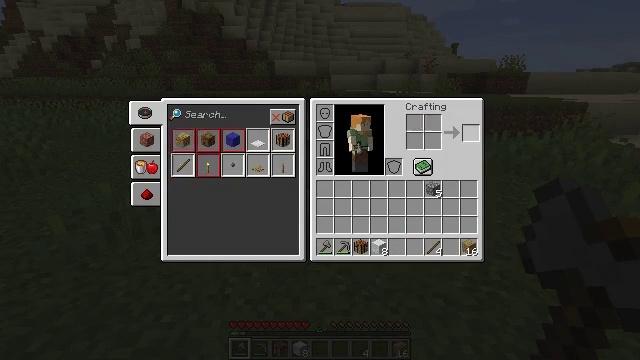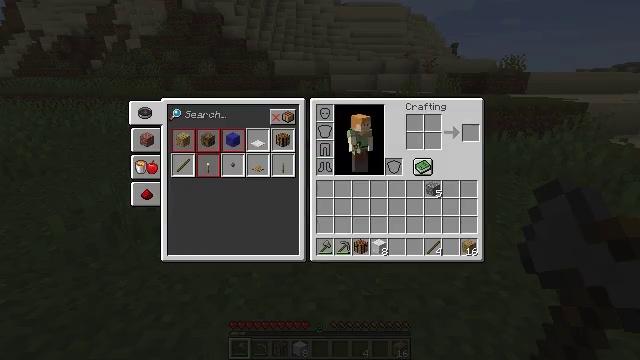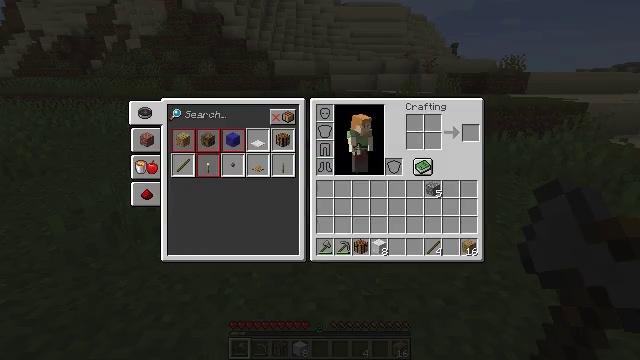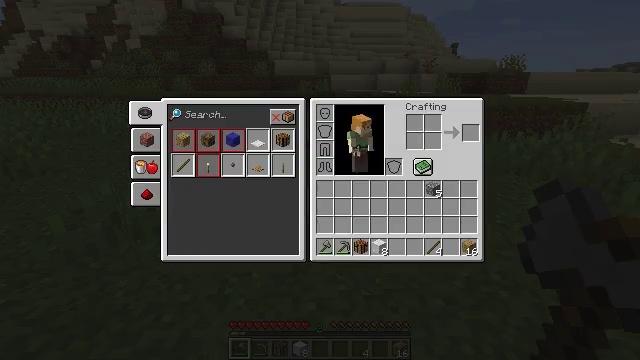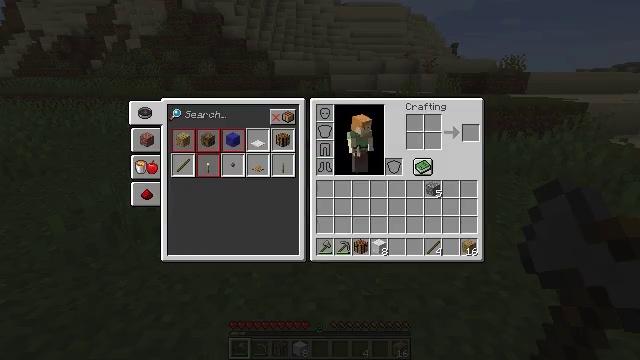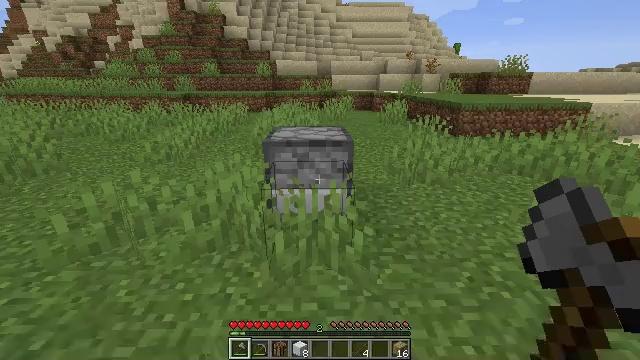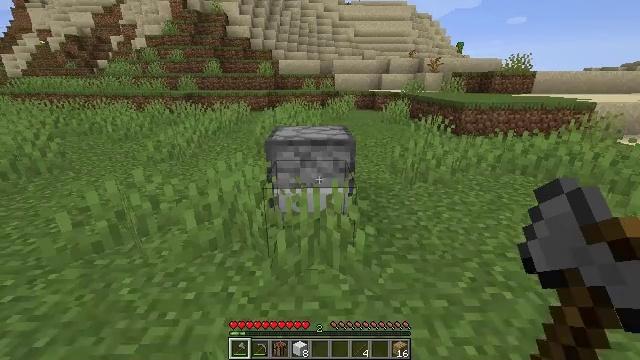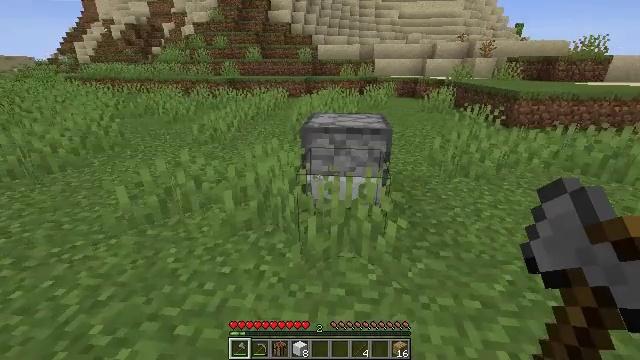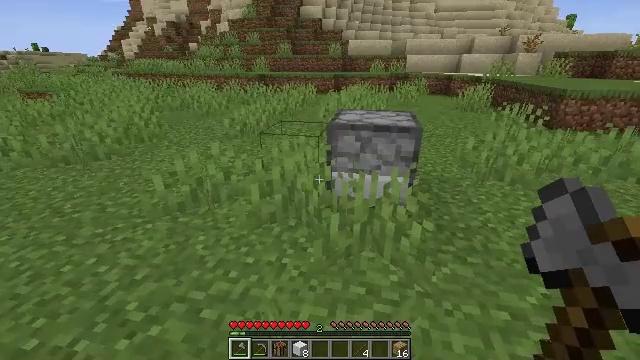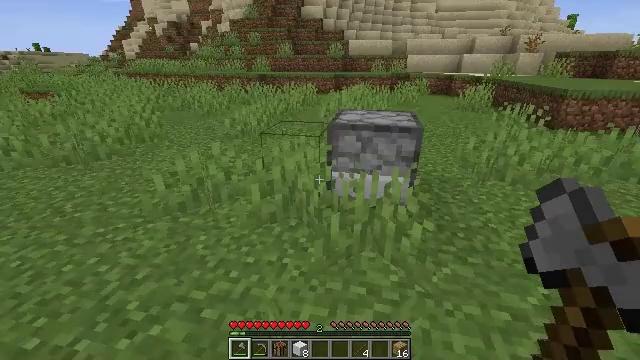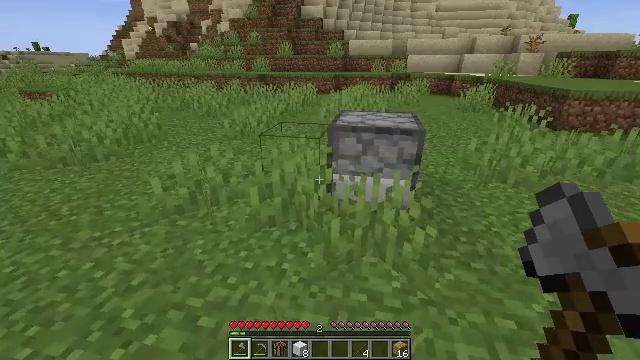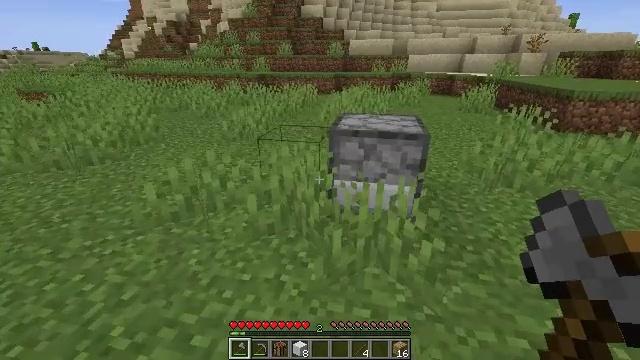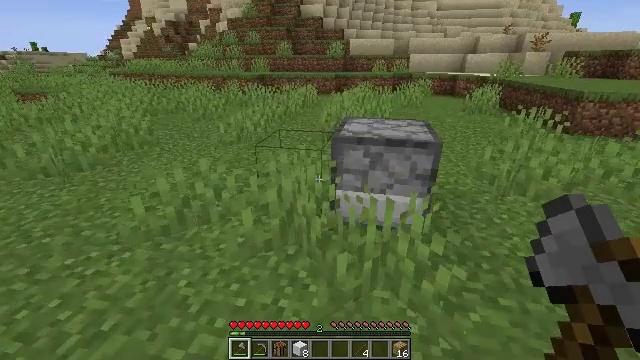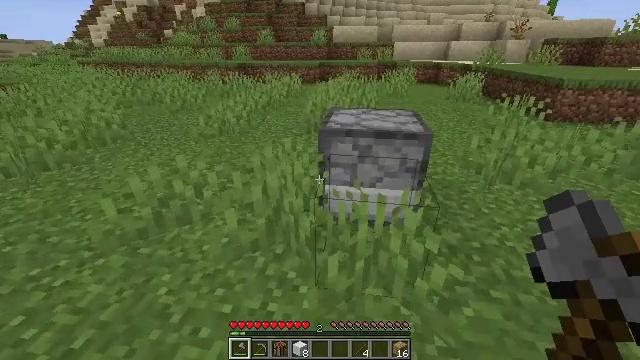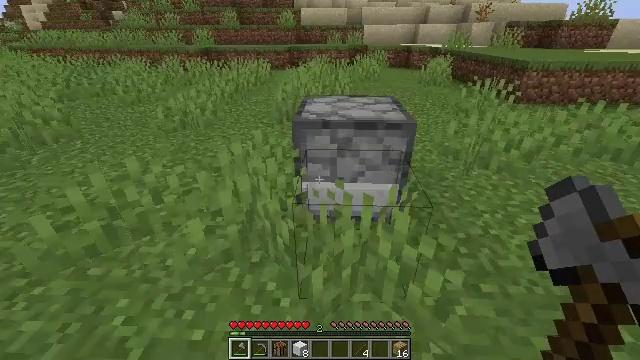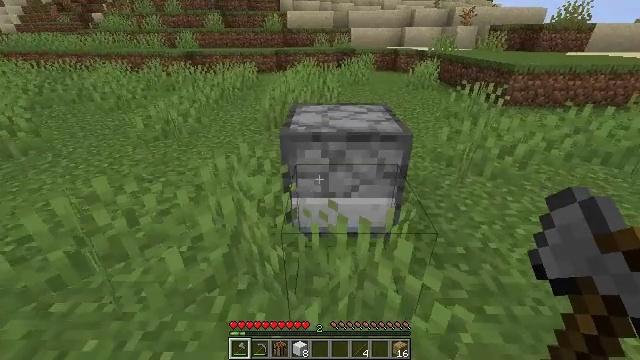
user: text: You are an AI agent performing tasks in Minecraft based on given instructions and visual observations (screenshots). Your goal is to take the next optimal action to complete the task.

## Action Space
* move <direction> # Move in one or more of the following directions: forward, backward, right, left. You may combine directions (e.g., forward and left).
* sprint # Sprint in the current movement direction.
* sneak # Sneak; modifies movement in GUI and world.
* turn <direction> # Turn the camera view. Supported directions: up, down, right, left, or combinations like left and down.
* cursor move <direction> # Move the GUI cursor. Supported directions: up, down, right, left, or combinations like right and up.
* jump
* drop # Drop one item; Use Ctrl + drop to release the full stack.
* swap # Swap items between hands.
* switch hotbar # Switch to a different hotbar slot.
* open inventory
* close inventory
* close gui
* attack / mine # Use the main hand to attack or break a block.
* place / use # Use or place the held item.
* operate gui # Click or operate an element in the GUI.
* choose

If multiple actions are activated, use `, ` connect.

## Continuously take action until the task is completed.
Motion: motion action
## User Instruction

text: Mine acacia log from the tree's trunk.
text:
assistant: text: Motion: sneak, cursor move down, open gui
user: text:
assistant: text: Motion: cursor move down
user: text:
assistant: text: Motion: no_op
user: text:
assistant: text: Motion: no_op
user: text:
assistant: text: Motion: no_op
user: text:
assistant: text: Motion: close gui
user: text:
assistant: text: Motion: turn left and down
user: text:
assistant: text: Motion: turn left
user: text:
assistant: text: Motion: no_op
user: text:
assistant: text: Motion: move forward
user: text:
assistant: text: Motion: move forward
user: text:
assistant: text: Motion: move forward
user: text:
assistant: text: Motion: move forward, turn right and down
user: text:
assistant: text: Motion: move forward, turn right and down
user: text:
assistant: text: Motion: move forward, turn right
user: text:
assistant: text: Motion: turn up, use / place
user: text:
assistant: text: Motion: use / place
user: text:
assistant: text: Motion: use / place
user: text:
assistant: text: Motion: no_op
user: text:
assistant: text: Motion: no_op
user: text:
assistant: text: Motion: no_op
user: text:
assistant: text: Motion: no_op
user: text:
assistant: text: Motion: no_op
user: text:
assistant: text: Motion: no_op
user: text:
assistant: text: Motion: no_op
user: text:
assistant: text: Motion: use / place
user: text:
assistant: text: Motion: use / place
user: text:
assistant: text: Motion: use / place
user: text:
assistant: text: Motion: no_op
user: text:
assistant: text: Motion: no_op